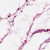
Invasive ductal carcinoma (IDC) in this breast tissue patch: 0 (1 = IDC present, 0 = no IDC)